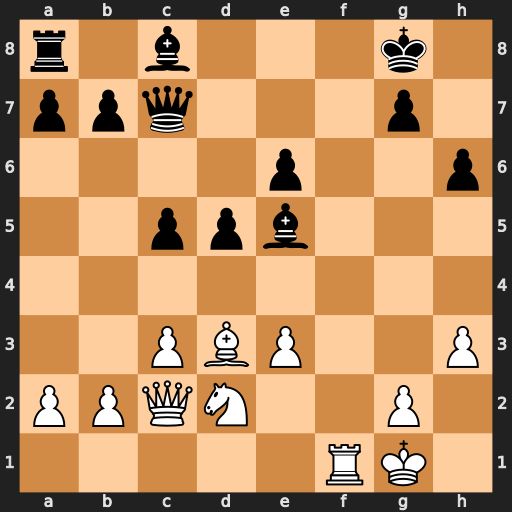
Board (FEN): r1b3k1/ppq3p1/4p2p/2ppb3/8/2PBP2P/PPQN2P1/5RK1
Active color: w
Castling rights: -
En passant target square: -
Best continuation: Bh7+ Kh8 Rf8#